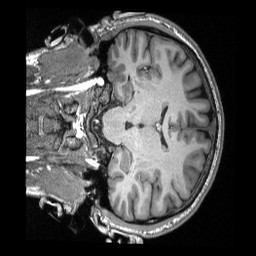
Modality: T1w
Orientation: coronal
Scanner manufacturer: siemens
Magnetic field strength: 3 T
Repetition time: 2.3 s
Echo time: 0.00308 s